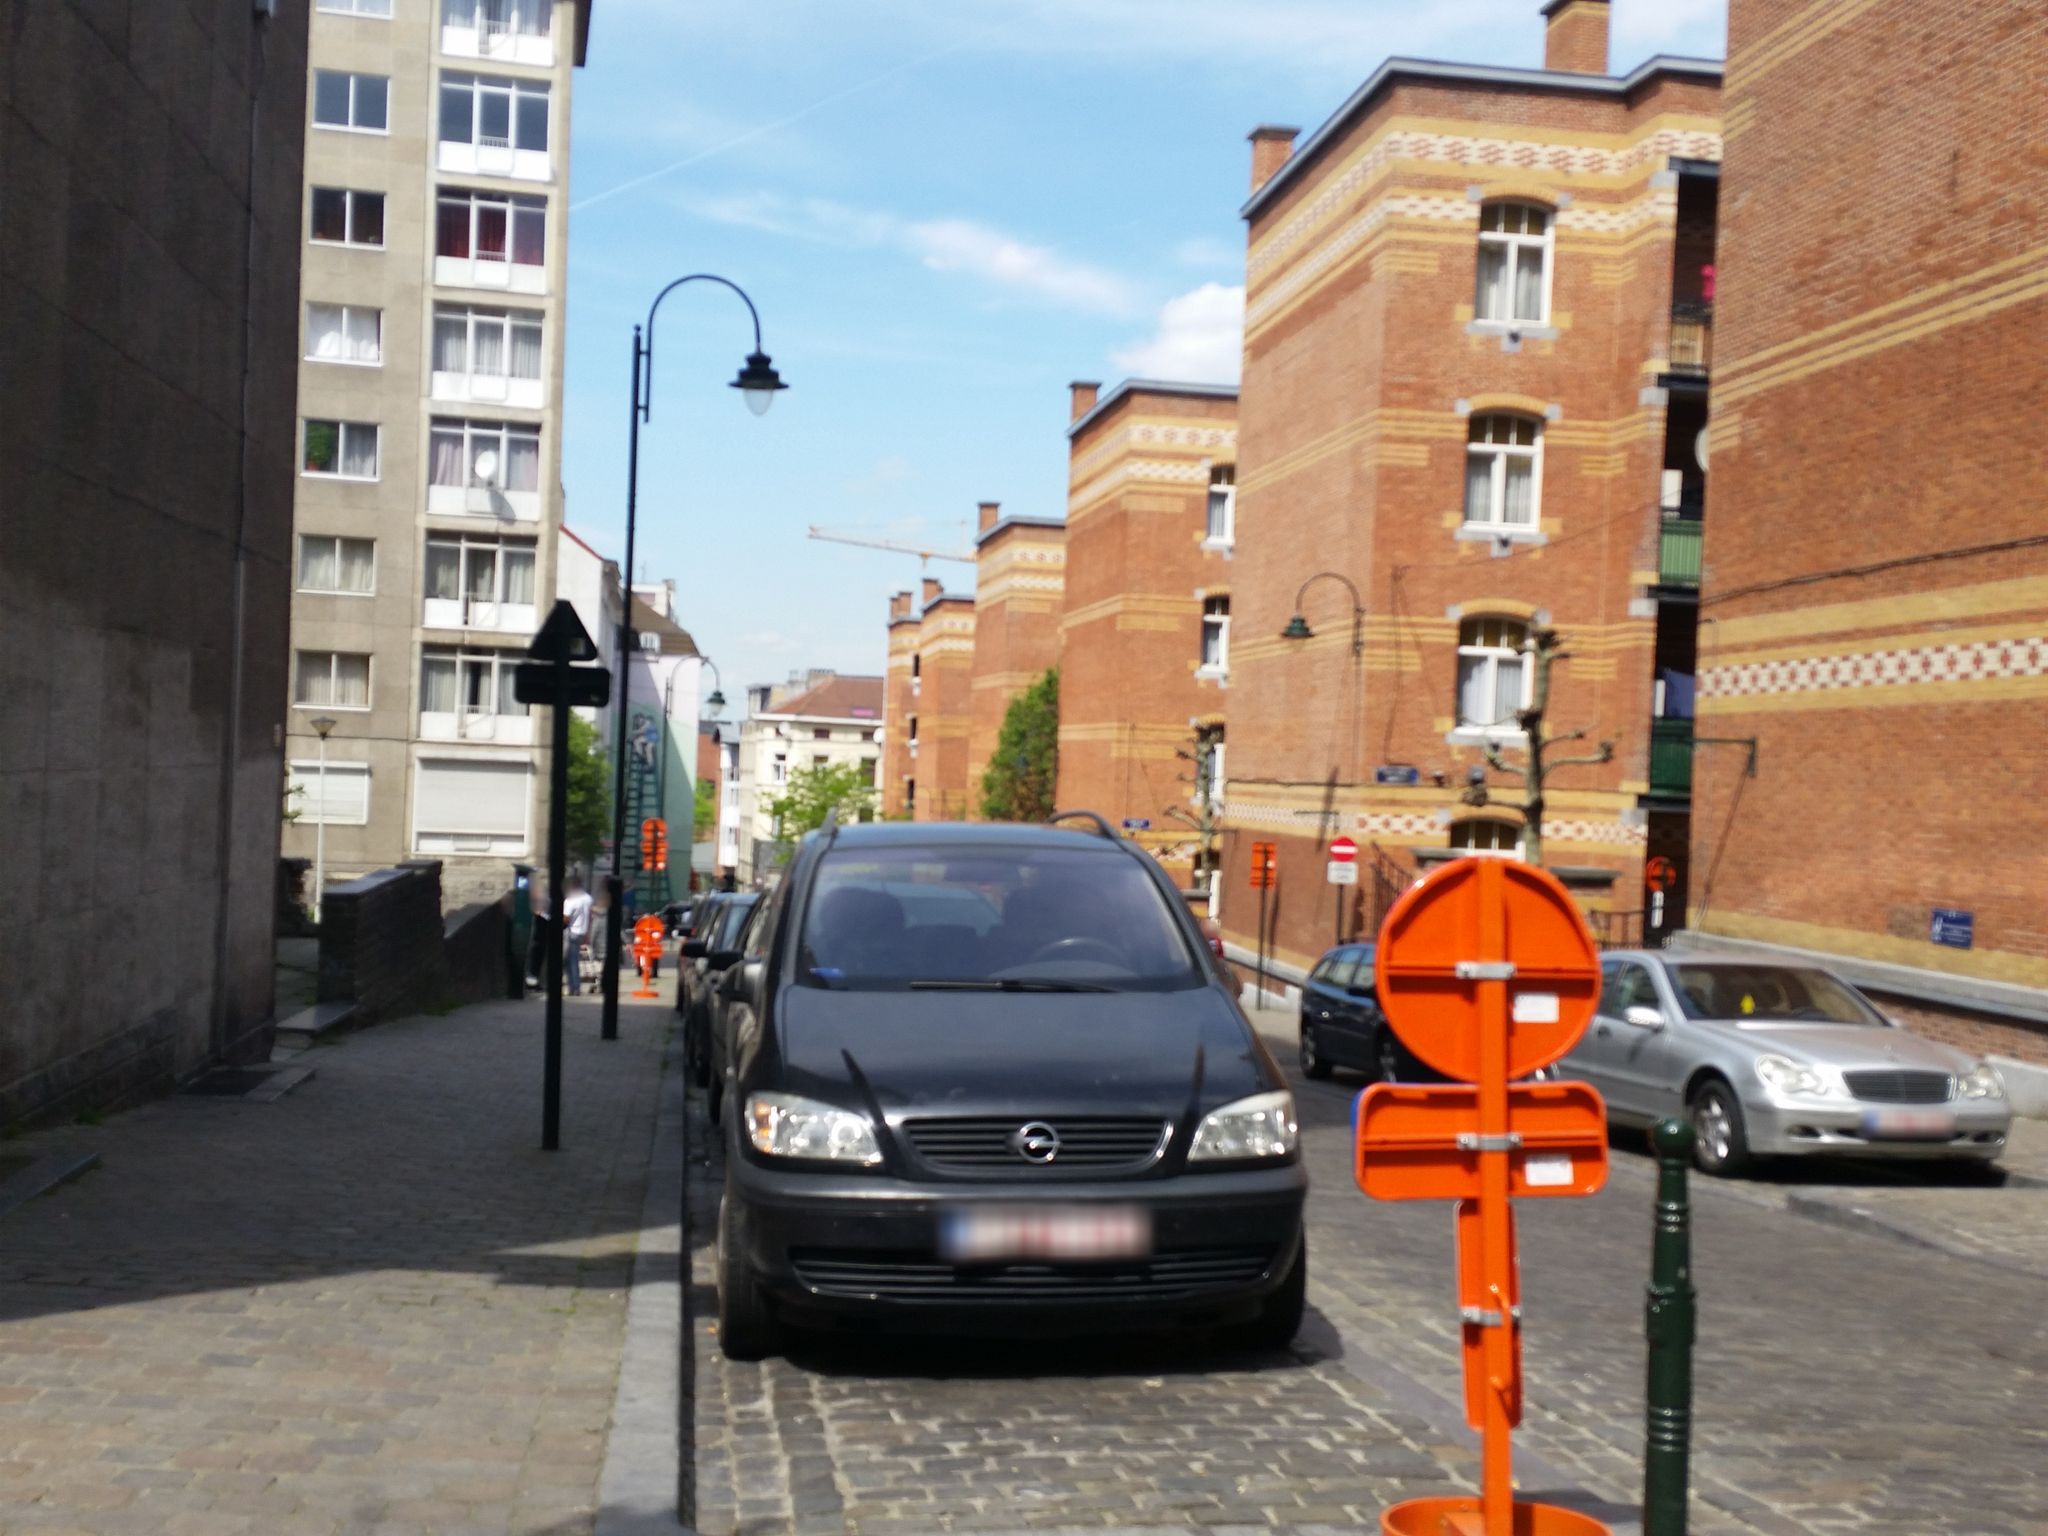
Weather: clear
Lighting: day
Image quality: good
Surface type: walking surface
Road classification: steps, pedestrian, living_street
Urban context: urban centre
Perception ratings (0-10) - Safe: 0.94, Lively: 8.44, Beautiful: 1.57, Boring: 5.06, Depressing: 1.14, Wealthy: 9.09